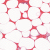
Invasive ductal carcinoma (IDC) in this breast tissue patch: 0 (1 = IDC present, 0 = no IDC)